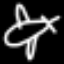
Label: airplane